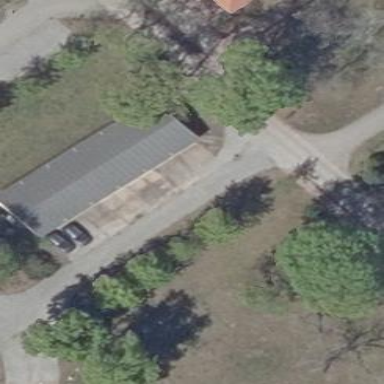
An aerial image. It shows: Group of garages.